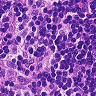
Metastatic tissue present: no